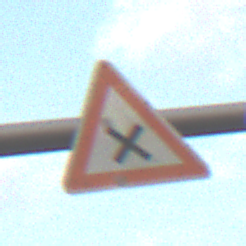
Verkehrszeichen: KreuzungOderEinmuendung
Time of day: MorningAfternoon
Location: Outdoor (Suburban)
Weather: Overcast
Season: NotSpecified
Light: Natural